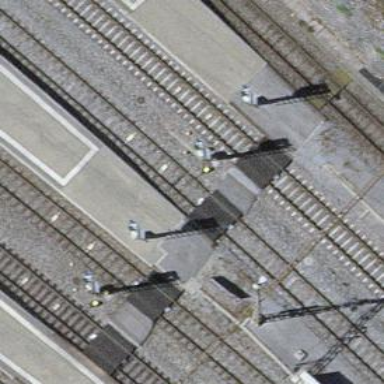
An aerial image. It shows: Railway signal.